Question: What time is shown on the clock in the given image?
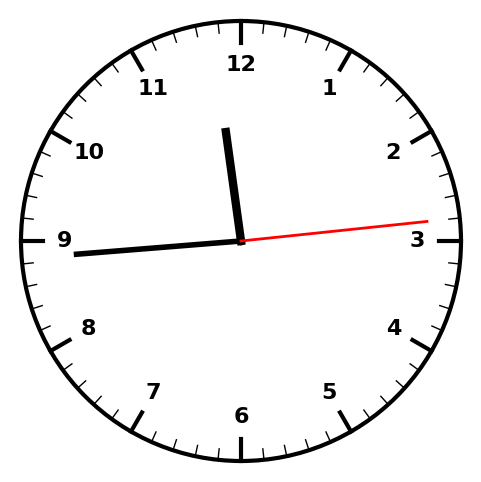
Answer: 11:44:14